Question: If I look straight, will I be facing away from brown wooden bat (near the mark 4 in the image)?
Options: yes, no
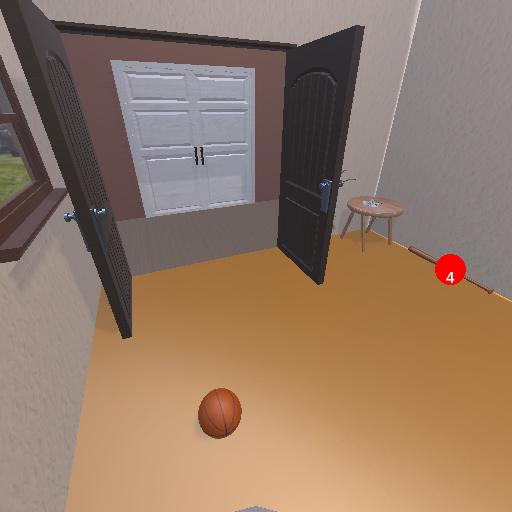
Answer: yes